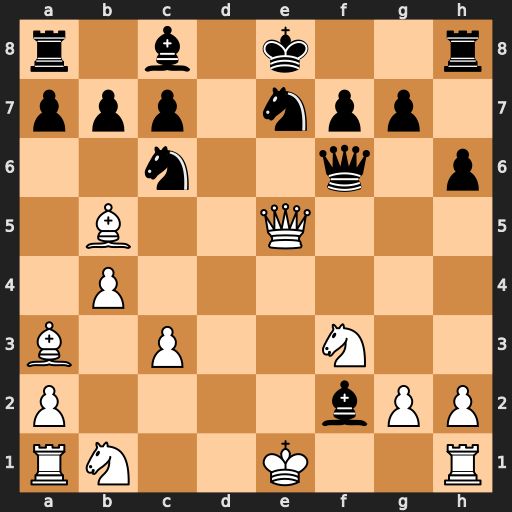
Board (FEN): r1b1k2r/ppp1npp1/2n2q1p/1B2Q3/1P6/B1P2N2/P4bPP/RN2K2R
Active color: w
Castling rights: KQkq
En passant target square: -
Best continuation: Kxf2 Qxe5 Nxe5